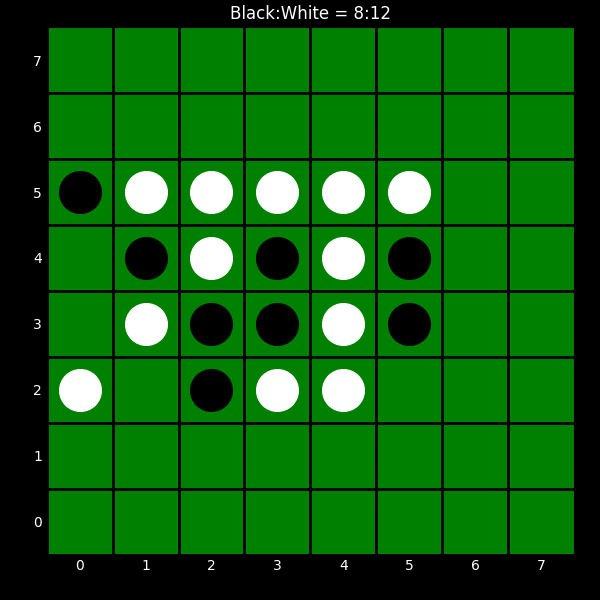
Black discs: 8
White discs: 12